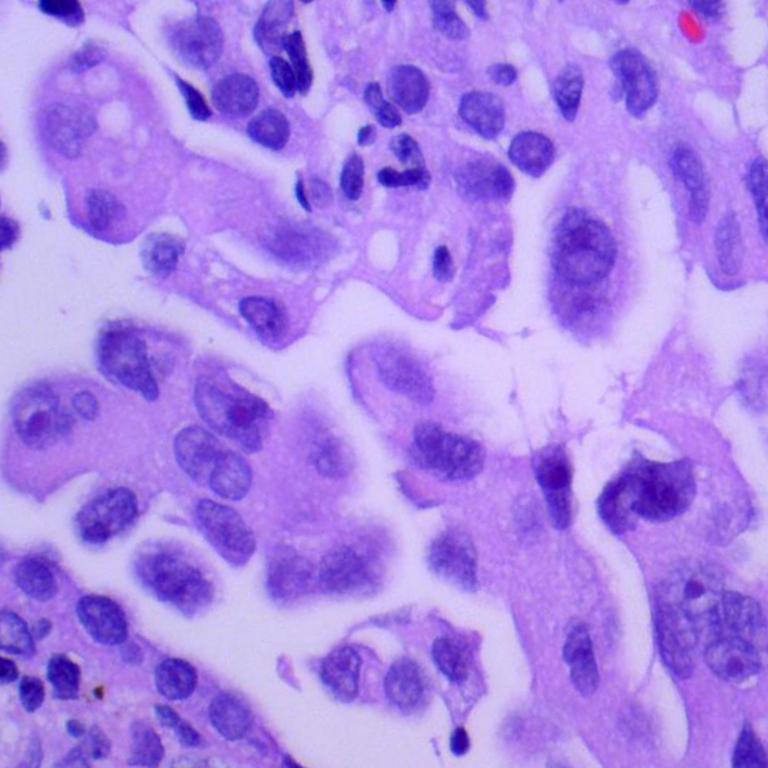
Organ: lung
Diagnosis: adenocarcinomas